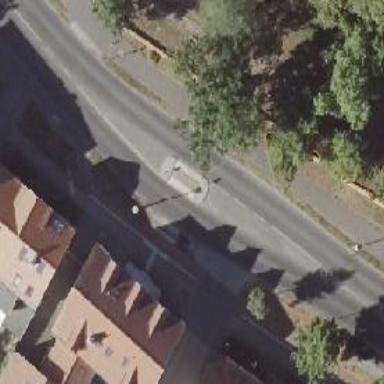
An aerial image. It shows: Unmarked footway crossing with pedestrian island.